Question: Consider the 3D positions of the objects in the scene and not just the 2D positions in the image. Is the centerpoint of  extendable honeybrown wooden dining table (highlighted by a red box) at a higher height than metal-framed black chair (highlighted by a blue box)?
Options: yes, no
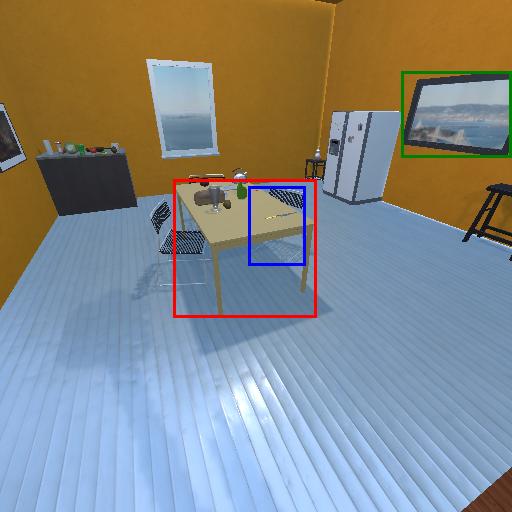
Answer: yes